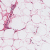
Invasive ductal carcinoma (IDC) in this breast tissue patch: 0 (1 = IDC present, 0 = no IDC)